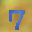
Label: 7